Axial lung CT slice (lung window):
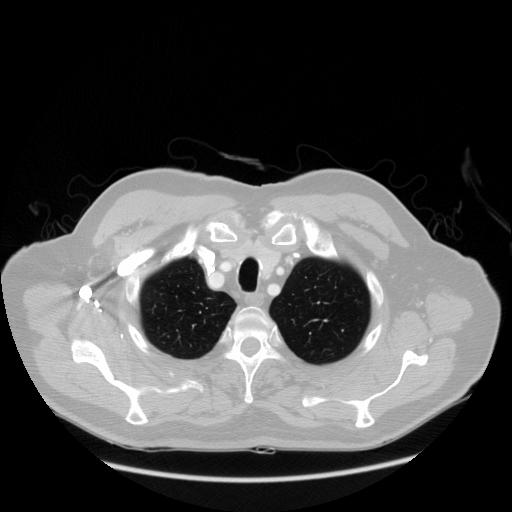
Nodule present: no